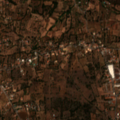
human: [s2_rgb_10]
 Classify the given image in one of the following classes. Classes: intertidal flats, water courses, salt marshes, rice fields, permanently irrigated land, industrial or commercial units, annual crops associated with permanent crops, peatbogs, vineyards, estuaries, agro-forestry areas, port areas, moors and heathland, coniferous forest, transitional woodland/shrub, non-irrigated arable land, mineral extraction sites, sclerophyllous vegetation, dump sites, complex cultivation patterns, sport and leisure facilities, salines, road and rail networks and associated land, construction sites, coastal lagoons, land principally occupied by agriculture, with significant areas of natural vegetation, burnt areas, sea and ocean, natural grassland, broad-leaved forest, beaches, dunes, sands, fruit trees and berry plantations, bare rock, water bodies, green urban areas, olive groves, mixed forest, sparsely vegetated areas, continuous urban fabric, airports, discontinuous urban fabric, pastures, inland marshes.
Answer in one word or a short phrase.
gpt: discontinuous urban fabric, olive groves, annual crops associated with permanent crops, complex cultivation patterns, mixed forest